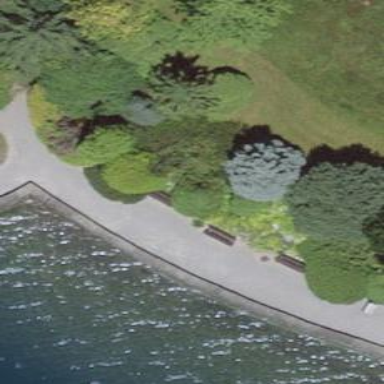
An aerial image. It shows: Brown bench in the vicinity.